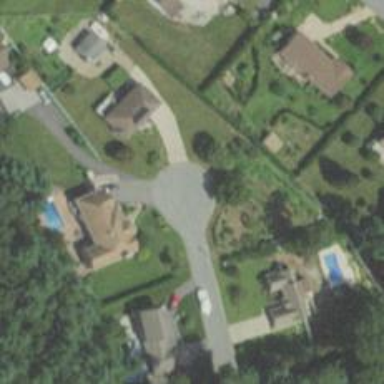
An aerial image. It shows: Turning circle on the road.